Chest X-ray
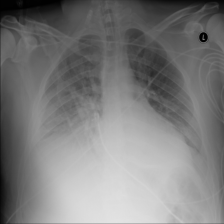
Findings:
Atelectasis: negative
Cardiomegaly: negative
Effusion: positive
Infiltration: negative
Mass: negative
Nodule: negative
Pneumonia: negative
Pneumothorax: negative
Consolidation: positive
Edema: negative
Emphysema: negative
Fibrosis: negative
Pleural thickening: negative
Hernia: negative